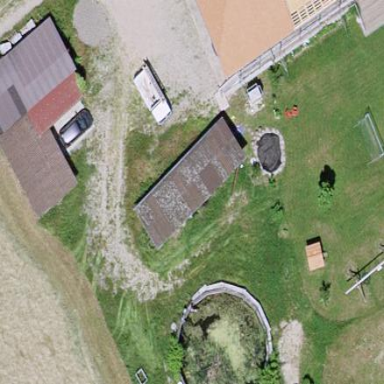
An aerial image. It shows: Stable.